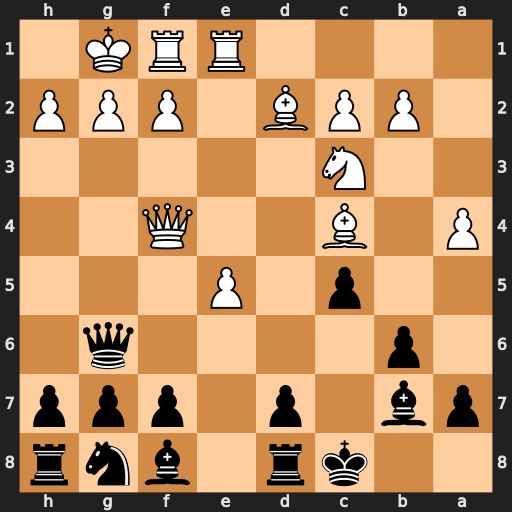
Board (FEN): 2kr1bnr/pb1p1ppp/1p4q1/2p1P3/P1B2Q2/2N5/1PPB1PPP/4RRK1
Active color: b
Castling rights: -
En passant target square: -
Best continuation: Qxg2#